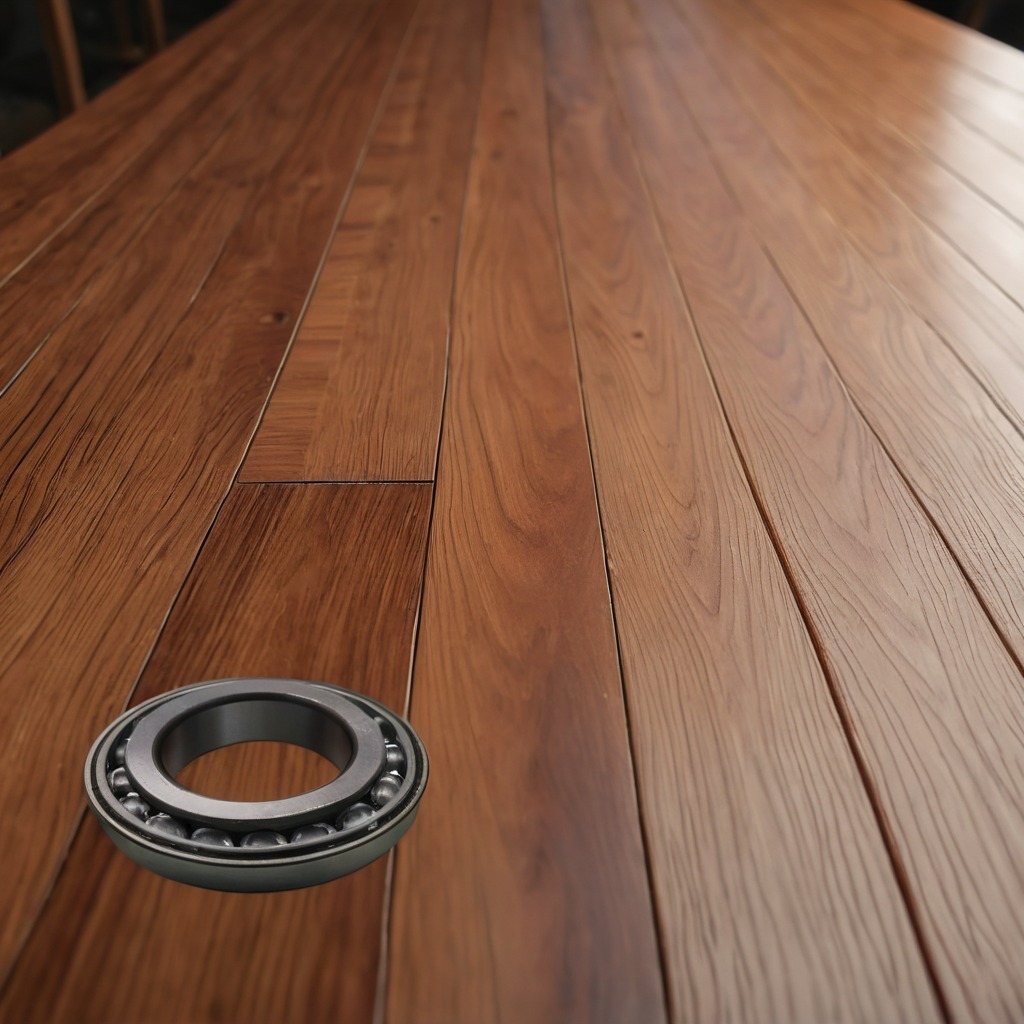
A metal ball bearing is lying on the wooden table.